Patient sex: M
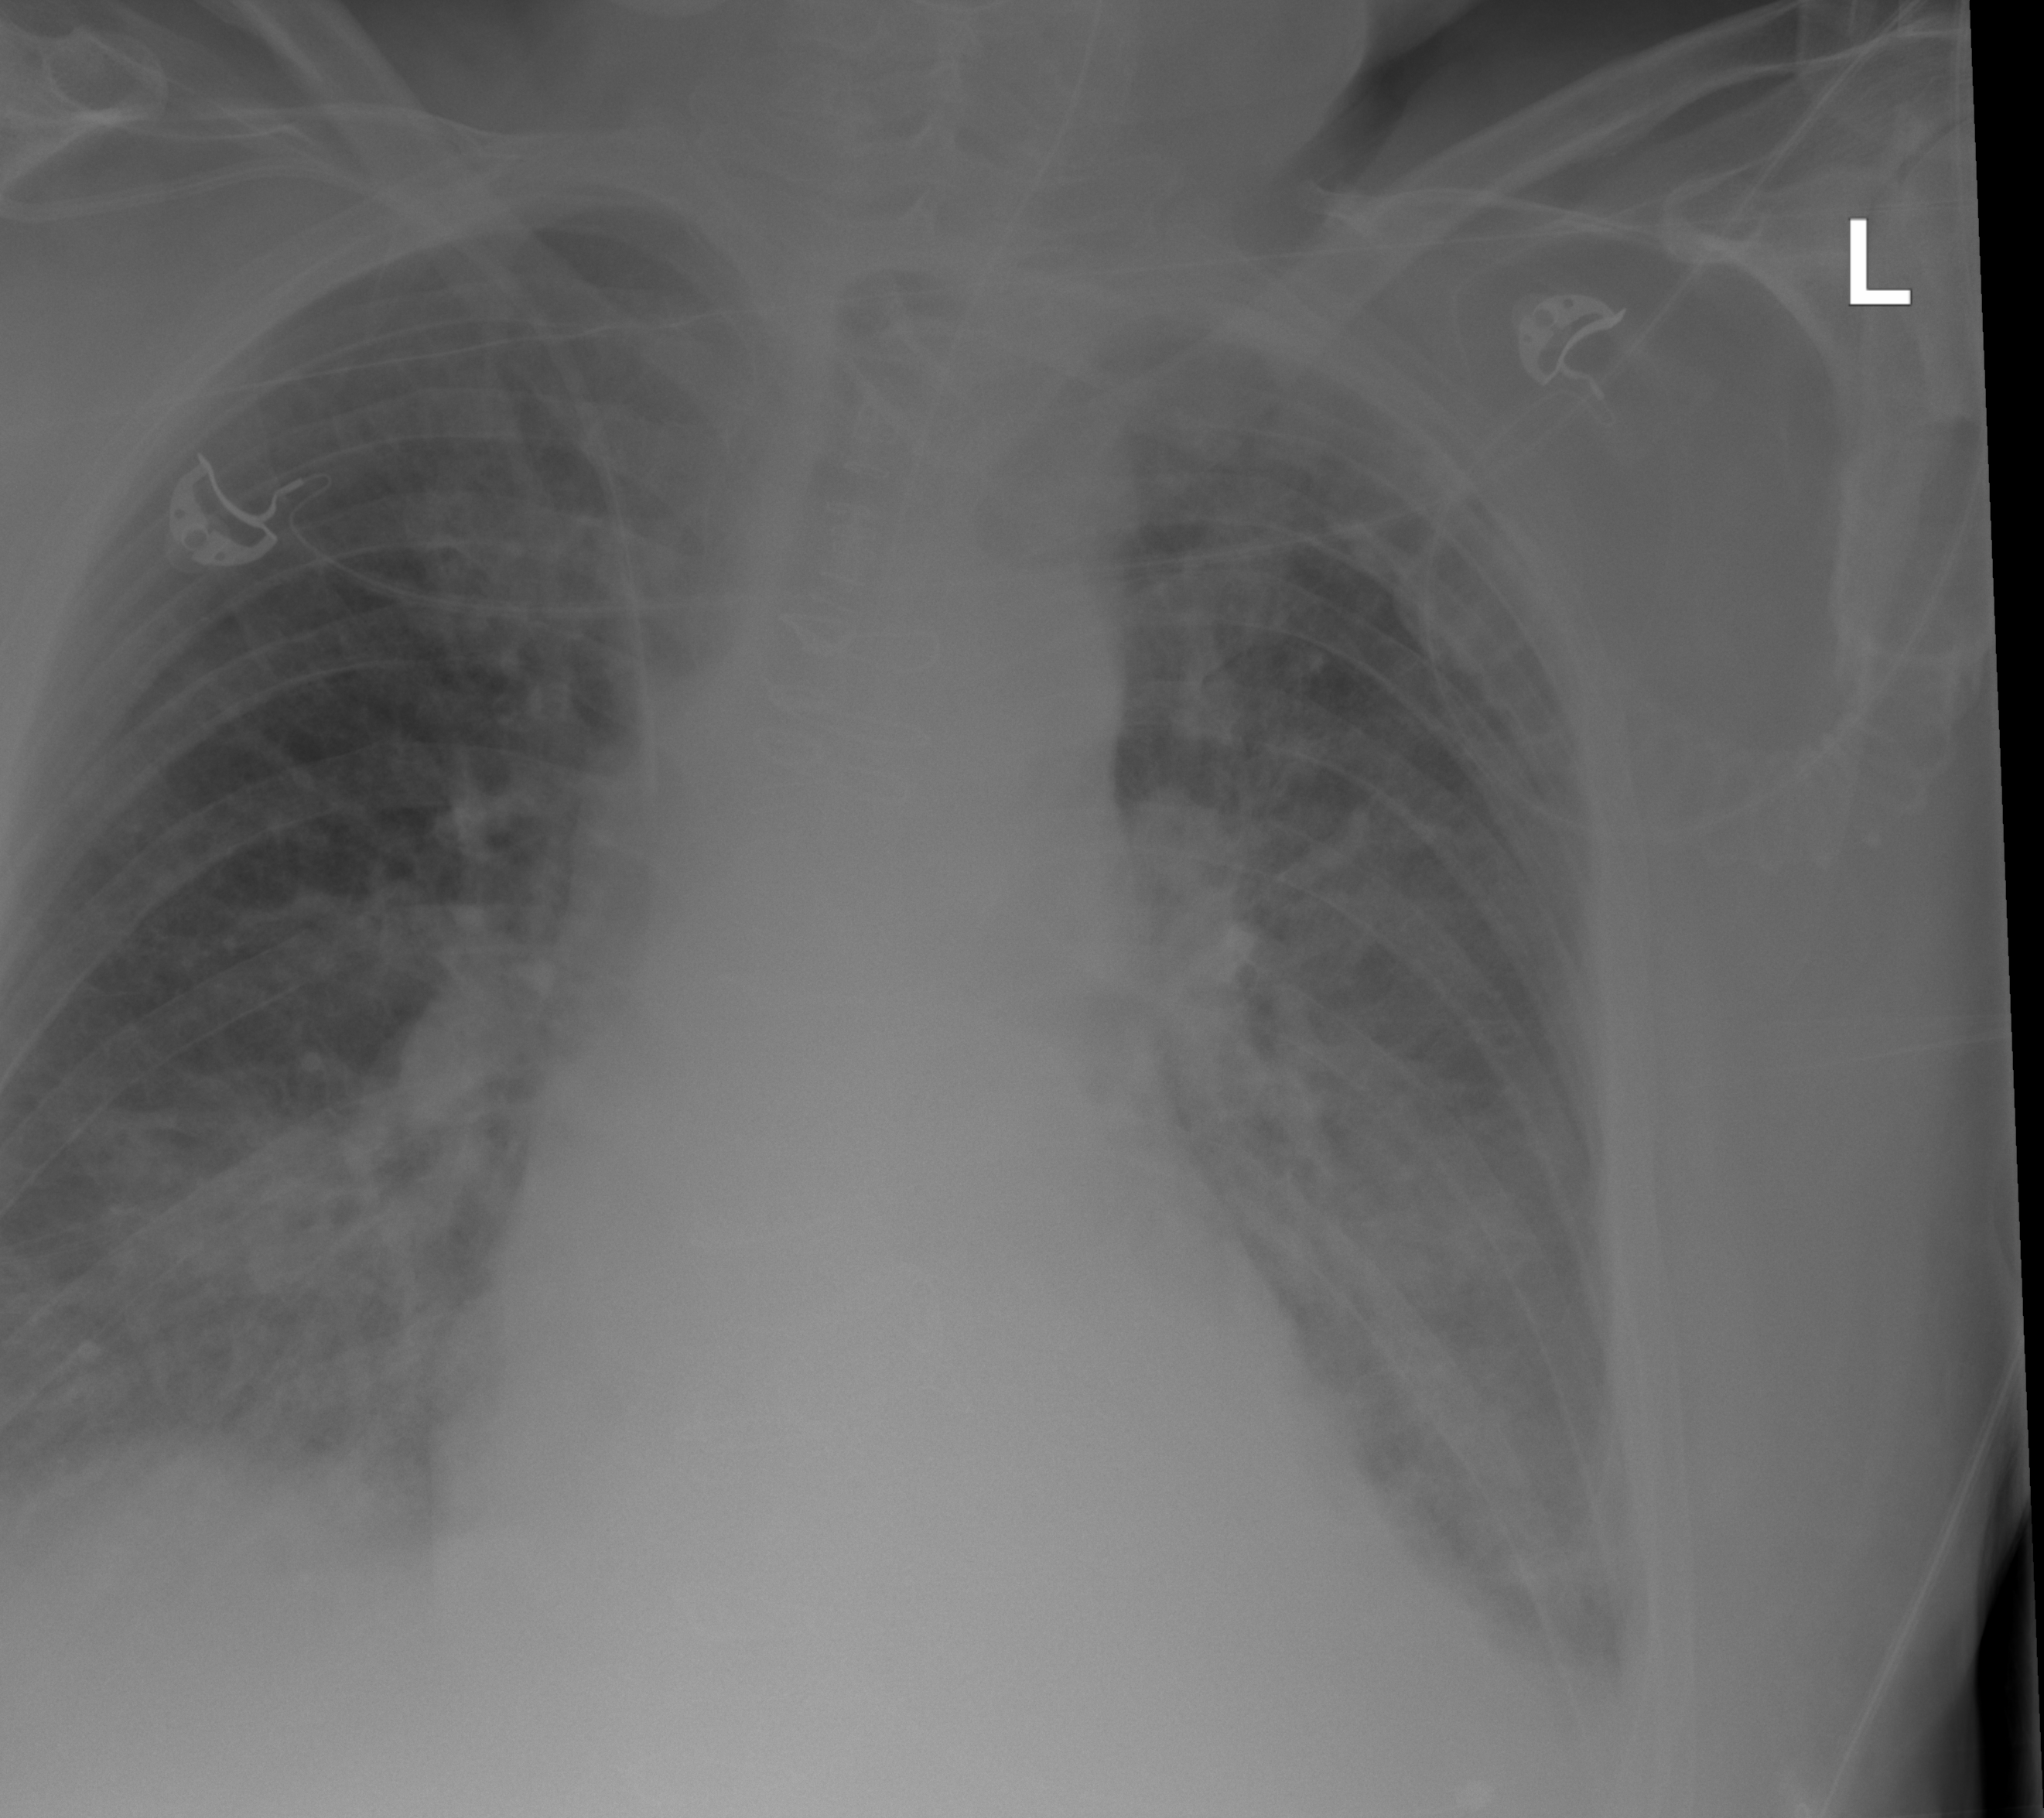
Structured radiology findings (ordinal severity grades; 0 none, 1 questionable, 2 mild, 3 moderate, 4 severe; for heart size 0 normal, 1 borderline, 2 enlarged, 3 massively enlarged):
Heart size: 1
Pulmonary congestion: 2
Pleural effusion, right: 2
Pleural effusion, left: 2
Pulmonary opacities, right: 3
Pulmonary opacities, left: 3
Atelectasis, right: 2
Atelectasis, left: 2